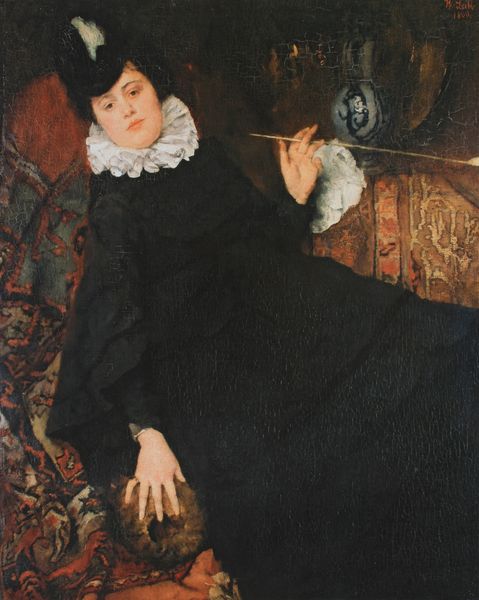
Titel: Die junge Pariserin
Künstler: Wilhelm Leibl
Standort: Köln
Institution: Wallraf-Richartz-Museum
Schlagwörter: blau, dunkel, feder, gemälde, hand, haut, schatten, weiß, grün, mädchen, ocker, sitzen, braun, bunt, finger, frankreich, frau, frisur, hut, kleid, licht, mund, nase, renoir, schwarz, zimmer, blick, dame, rot, tuch, beige, malerei, muster, ornament, teppich, jung, augen, falten, gesicht, halten, inkarnat, kragen, mensch, spitze, ärmel, bildnis, halskrause, hände, innenraum, portrait, porträt, spiegel, öl, rauch, figur, gewand, haare, interieur, mantel, pose, sessel, sitzend, stoff, decke, lippen, stock, krug, vase, sofa, liegen, düster, stab, moderne, dick, tapete, pfeife, rauchen, ernst, brauen, rüschen, liegend, ring, diwan, porzellan, inkarant, liegende, scharz, posieren, krause, brokat, entspannt, harem, versunken, zigarette, eitelkeit, lässig, schwaru, spitzenkragen, pfeiffe, breit, ornamentik, lassziv, weißer kragen, perser, tonkrug, zufriedenheit, tolle, fau, gemütlich, decken, schwrz, hit, opium, raucherin, gedankenverloren, plait, somnambul, arroganz, zigarettenspitze, persermuster, raucerin